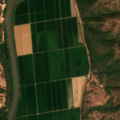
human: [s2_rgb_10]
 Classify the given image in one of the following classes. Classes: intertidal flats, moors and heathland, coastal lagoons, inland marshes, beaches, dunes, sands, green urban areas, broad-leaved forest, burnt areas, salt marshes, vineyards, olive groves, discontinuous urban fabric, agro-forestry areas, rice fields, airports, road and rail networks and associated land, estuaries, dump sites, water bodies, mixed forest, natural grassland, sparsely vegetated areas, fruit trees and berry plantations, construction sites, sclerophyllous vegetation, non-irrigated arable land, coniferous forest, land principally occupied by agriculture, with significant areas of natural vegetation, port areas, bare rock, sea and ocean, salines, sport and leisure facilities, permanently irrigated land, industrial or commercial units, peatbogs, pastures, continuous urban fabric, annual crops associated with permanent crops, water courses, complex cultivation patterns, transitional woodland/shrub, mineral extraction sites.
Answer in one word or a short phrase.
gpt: rice fields, agro-forestry areas, broad-leaved forest, mixed forest